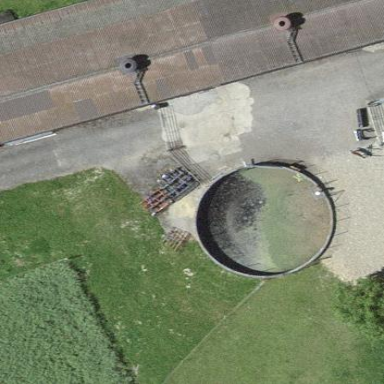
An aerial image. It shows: Storage tank that is man-made.